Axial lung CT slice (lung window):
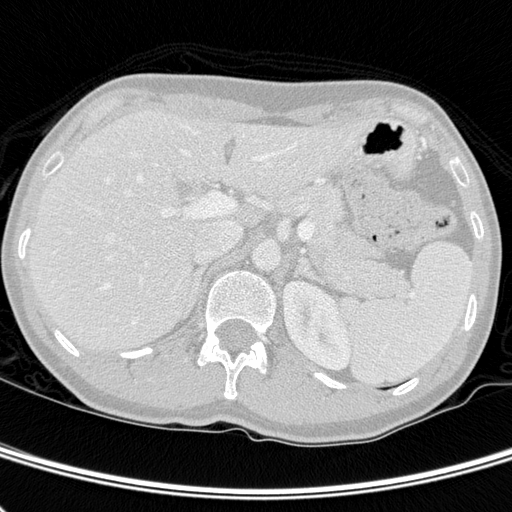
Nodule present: no